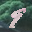
Label: 9